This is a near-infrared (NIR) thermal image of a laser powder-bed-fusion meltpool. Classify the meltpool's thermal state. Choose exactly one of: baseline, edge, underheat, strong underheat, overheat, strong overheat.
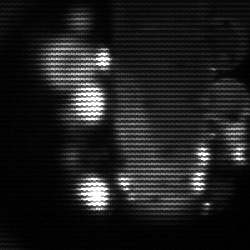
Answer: strong underheat